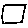
Label: square